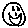
Label: smiley face